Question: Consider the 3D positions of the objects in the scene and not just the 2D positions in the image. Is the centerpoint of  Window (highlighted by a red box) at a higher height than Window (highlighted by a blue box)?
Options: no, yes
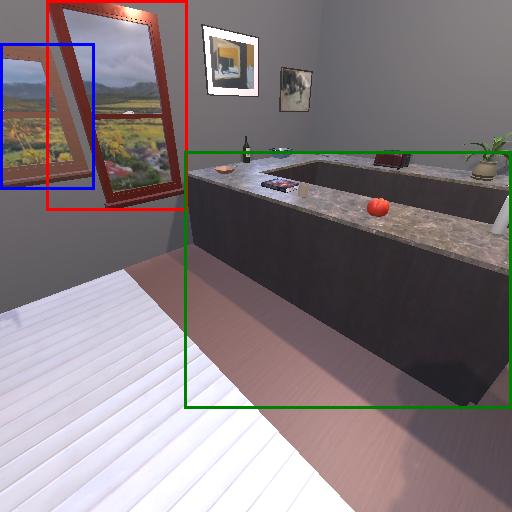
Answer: no